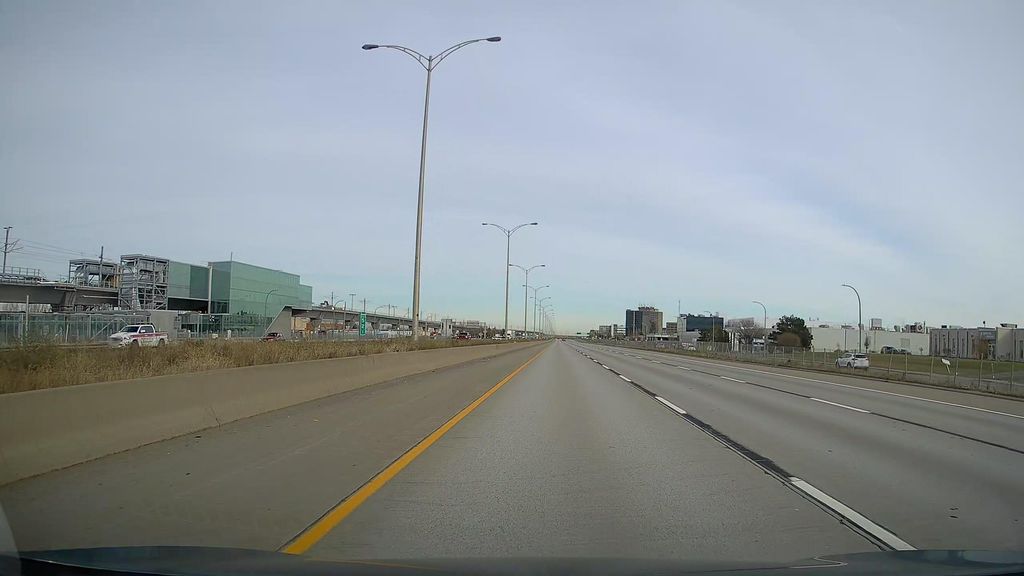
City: montreal